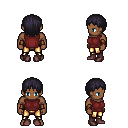
a pixel art fantasy rpg character, male body template, human, dark skin, maroon sleeveless shirt, gold greaves, raven plain hairstyle, leather bracers, maroon shoes, four views (front, back, left, right), 2x2 character sprite sheet, small pixel art, hard edges, no anti-aliasing